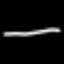
Label: line